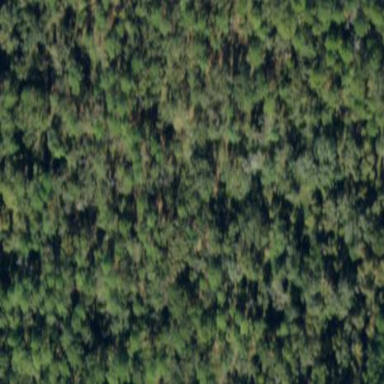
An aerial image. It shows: Mixed woodland with various types of leaves.